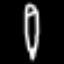
Label: pencil